Question: I am trying to create a dialog in which there are a few long descriptions, each followed by a short question with radio button answers. I'm laying my controls out with a 'GridBagSizer' (<URL>, in which the long description spans all three columns, and the question and two radio button answers are each in their own columns.

I would like the answers to be aligned to the right, so I've tried passing 'flag=wx.EXPAND' when adding the 'StaticText' for the question to the layout. This doesn't seem to have the desired effect, however; the first column remains just large enough to fit the longest question, rather than filling the available space and pushing the radio buttons to the right.
'''
import wx
class MyDialog(wx.Dialog):
def __init__(self, *args, **kwargs):
wx.Dialog.__init__(self, *args, **kwargs)
sizer = wx.GridBagSizer(5, 5)
sizer.SetEmptyCellSize((0,0))
sizer.AddGrowableCol(0)
for i in range(5):
description = wx.StaticText(self, -1, "This is a long description that may span several lines. Filler filler filler filler filler. More filler filler filler filler filler.")
description.Wrap(500)
question = wx.StaticText(self, -1, "Are you sure?")
yes = wx.RadioButton(self, -1, "Yes", style = wx.RB_GROUP)
no = wx.RadioButton(self, -1, "No")
sizer.Add(description, (i*3, 0), (1, 3))
sizer.Add(question, (i*3+1, 0), flag=wx.EXPAND)
sizer.Add(yes, (i*3+1, 1))
sizer.Add(no, (i*3+1, 2))
self.SetSizerAndFit(sizer)
self.Show()
app = wx.App(False)
dialog = MyDialog(None)
app.MainLoop()
'''
I've also tried adding an extra spacer column, and setting 'wx.EXPAND' on that, but that doesn't help either. I've also tried setting 'wx.ALIGN_RIGHT' on the radio buttons, but as expected, that just causes the "No" button to be aligned to the right, as it's the third column that is taking up the rest of the available space.
Am I missing something here? Is it not possible to have one column in a 'GridBagSizer' expand to fill the available space, or am I doing it wrong? And if I'm doing it wrong, is it documented anywhere? References to appropriate documentation would be helpful.
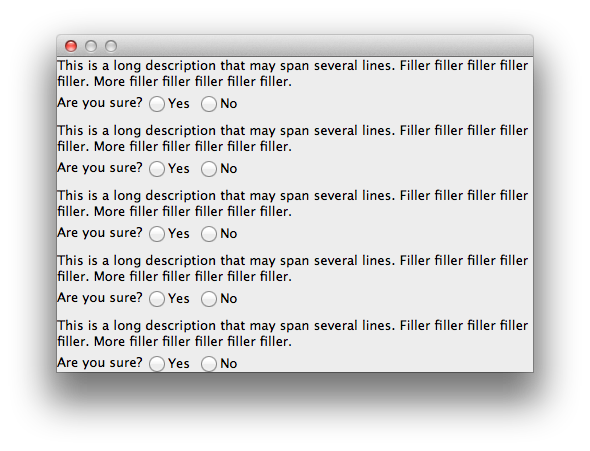
Answer: I tried to solve your problem using wx.Sizer.AddStretchSpacer() to fill in the gap. <URL>
I got it to work but StretchSpacers appear to behave oddly in wx.GridBagSizers
'''
sizer.Add(description, (i*3, 0), (1, 3))
sizer.Add(question, (i*3+1, 0), flag=wx.EXPAND)
sizer.AddStretchSpacer((i*3+1,1))
sizer.Add(yes, (i*3+1, 2), flag=wx.ALIGN_RIGHT)
sizer.Add(no, (i*3+1, 3))
'''
Note how I need to align the Yes button to the right. I don't know why this is. No matter what column I insert the stretch spacer into I had to align the Yes button to the right (even if the spacer was inserted into column 0!). Also, the No button appears a bit too far to the right. I don't understand why the code behaves like this and it all seems a bit hackish so I strongly suggest you don't use this soltuion.
However, using a stretch spacer should allow you to create wx.BoxSizers with width relative to the width of the window. This would allow you to line up your buttons (since they are all the same width and the stretch spacer pushes them to the right side). So, just like @Mike Discoll breifly suggested, I refactored your code to use wx.BoxSizers
'''
class MyDialog(wx.Dialog):
def __init__(self, *args, **kwargs):
wx.Dialog.__init__(self, *args, **kwargs)
sizer = wx.BoxSizer(wx.VERTICAL)
for i in range(5):
description = wx.StaticText(self, -1, "This is a long description that may span several lines. Filler filler filler filler filler. More filler filler filler filler filler.")
description.Wrap(500)
questionSizer = wx.BoxSizer(wx.HORIZONTAL)
question = wx.StaticText(self, -1, "Are you sure?")
yes = wx.RadioButton(self, -1, "Yes", style = wx.RB_GROUP)
no = wx.RadioButton(self, -1, "No")
sizer.Add(description)
questionSizer.Add(question)
questionSizer.AddStretchSpacer()
questionSizer.Add(yes)
questionSizer.Add(no)
sizer.Add(questionSizer, flag=wx.EXPAND)
self.SetSizerAndFit(sizer)
self.Show()
'''
Which I think you'll find gives you exactly the result you wanted:

Note that you must add questionSizer with the wx.EXPAND flag because stretch spacers expand to fill te unused area. If you call sizer.Add() without wx.EXPAND then the width is set be default to just the length of the text and buttons (i.e. with no extra space for the stretch spacer to fill). Using wx.Expand sets the width to the width of sizer (which, because of description, we know will be around 500 pixels)
You can play round with the borders to get the spacing between items the way you like it.
---EDIT---
I just tried an experiment where I changed the description text to be a very short string (much less than 500 pixels) and due to the call self.SetSizerAndFit() call, the resulting window is very very small and visually unpleasing:

I think it would be better if you explictly set the size of the sizer to ensure a consistent minium width.
'''
[...]
width = 500 #the desired minimum width
sizer = wx.BoxSizer(wx.VERTICAL)
sizer.SetMinSize((width,1)) #ensures sizer will be minimum width
"""NOTE: the minimum size gets recalculated when new items are added.
i.e. if height exceeds 1 pixel or if width exceeds wdith, the sizer
will recalculate the minimum size"""
for i in range(5):
description = wx.StaticText(self, -1, "Short Description") #description is less than 500 pixels, Wrap() will have no effect.
description.Wrap(width)
[...]
'''
Which results in this: